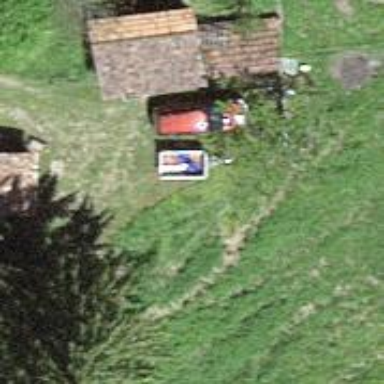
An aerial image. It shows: Isolated dwelling in remote location.